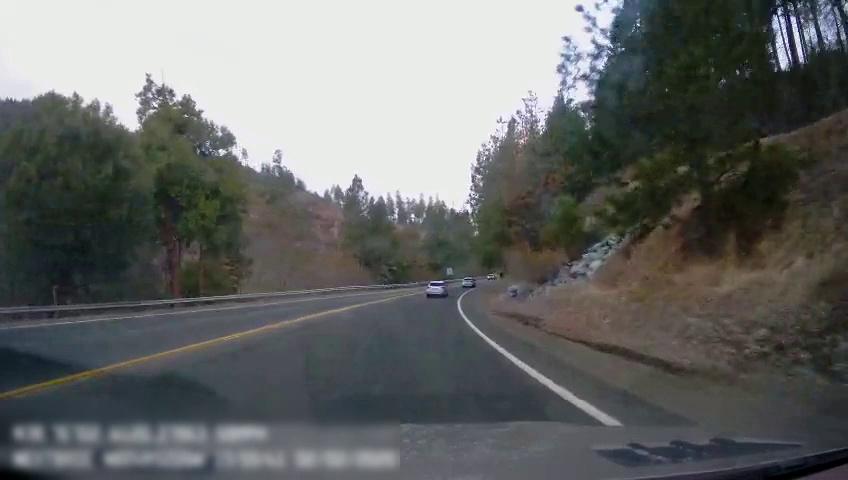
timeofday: Day
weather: Sunny
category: Drivable Space
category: Vehicles | Car
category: Vehicles | SUV
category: Lanes | Current Lane
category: Lanes | Alternate Lane
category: Lanes | Alternate Lane